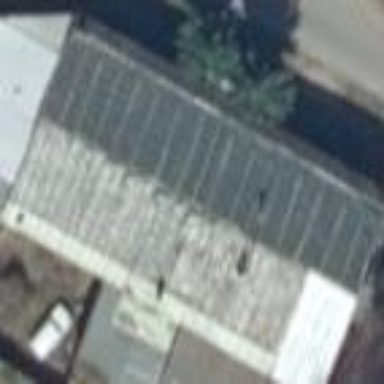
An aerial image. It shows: Building with gabled roof in black color. The roof orientation is along the building length.